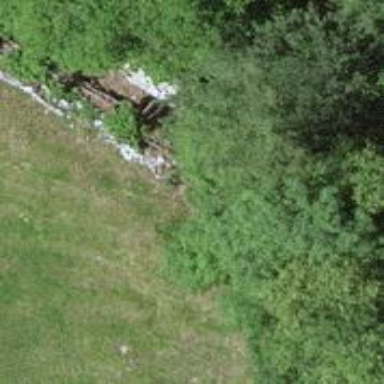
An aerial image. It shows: Wall made of dry stone.